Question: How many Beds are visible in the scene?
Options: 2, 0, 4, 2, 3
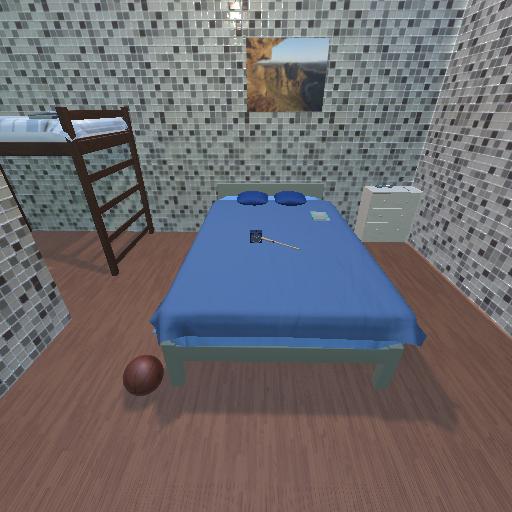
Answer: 2